Field crop: tomato
Growth stage: 2
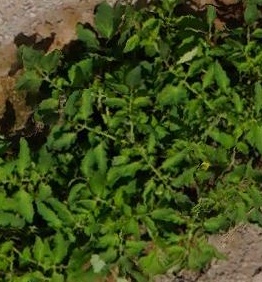
Species: tomato